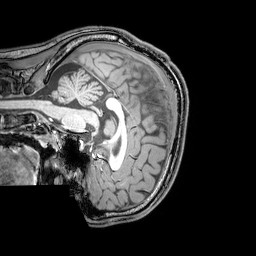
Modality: T1w
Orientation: sagittal
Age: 20
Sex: male
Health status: healthy
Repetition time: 0.081 s
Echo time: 0.037 s